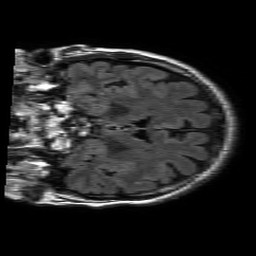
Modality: FLAIR
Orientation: coronal
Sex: female
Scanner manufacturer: philips
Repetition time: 11 s
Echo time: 0.125 s